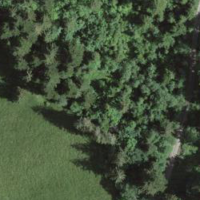
EUNIS habitat code: 44
Species observed at this site:
Silene dioica
Argynnis paphia